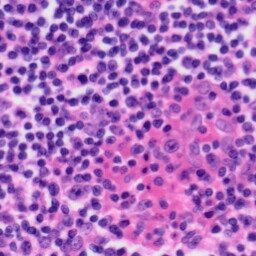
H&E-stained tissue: Tonsil